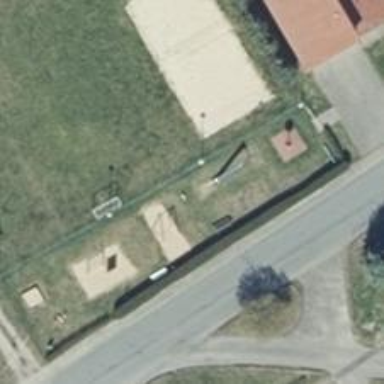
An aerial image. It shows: Playground with springy equipment.